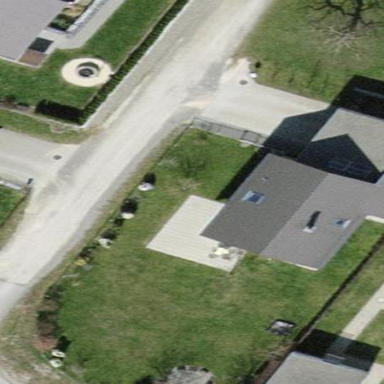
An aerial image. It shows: Gabled roofed house.